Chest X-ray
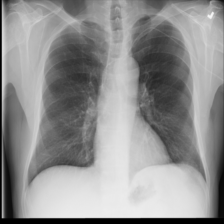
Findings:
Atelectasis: negative
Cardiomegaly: negative
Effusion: negative
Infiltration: negative
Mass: negative
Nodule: negative
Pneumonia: negative
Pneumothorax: negative
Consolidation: negative
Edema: negative
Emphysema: negative
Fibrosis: negative
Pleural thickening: negative
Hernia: negative